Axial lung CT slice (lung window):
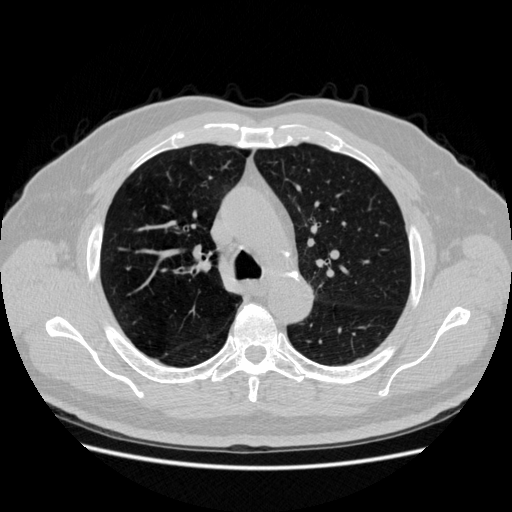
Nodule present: no